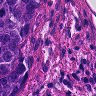
Metastatic tissue present: yes